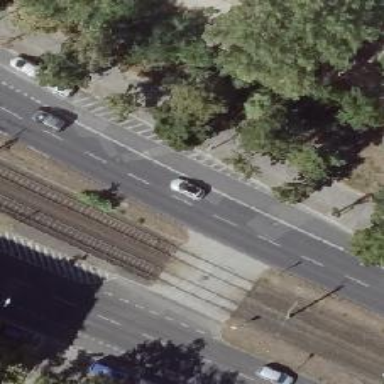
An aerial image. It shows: Asphalt dual carriageway with primary highway. There is cycleway with asphalt surface on the right side.